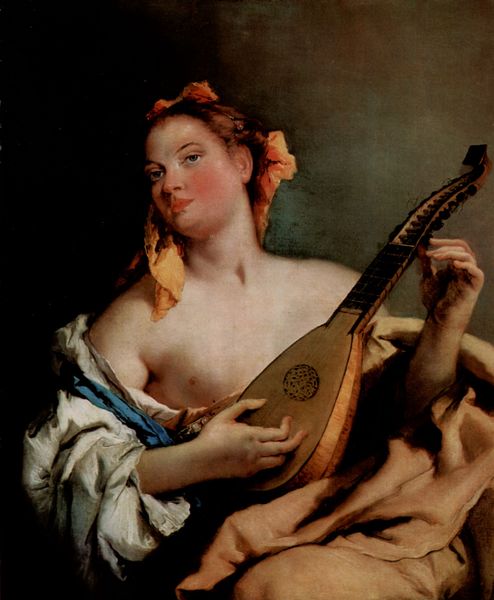
Titel: Junge Sängerin mit Mandoline
Künstler: Giovanni Battista Tiepolo
Standort: Detroit
Institution: The Detroit Institute of Arts
Schlagwörter: akt, blau, dunkel, gemälde, hand, haut, kopf, nackt, rubens, schatten, umhang, weiß, grün, ocker, sitzen, blumen, braun, brust, busen, fenster, finger, frankreich, frau, grau, haar, hell, hintergrund, holz, kleid, licht, mund, nase, ohr, orange, stirn, ölbild, blick, dame, rose, rot, tuch, beige, haube, schleife, jung, wand, augen, barock, bluse, falten, gesicht, inkarnat, ärmel, bildnis, hals, hände, instrument, niederlande, portrait, porträt, öl, auge, gewand, haare, sitzend, stoff, tücher, decke, kind, gitarre, musik, brünett, lippen, rokoko, rosa, schulter, seide, rund, wangen, backen, baby, französisch, kissen, spielen, pupillen, musizieren, goya, faltenwurf, brustwarze, erotik, erotisch, feinmalerei, oberkörper, dekolleté, entblößt, kokett, rothaarig, spiel, courbet, guitarre, hässlich, allegorie, nasenlöcher, halbprofil, hamd, frei, laute, mandoline, saiten, zupfen, röte, musikerin, klang, sehne, umhand, komplementärfarben, voll, hören, effekt, sinnlichkeit, verrutscht, balalaika, lautenspielerin, gerutscht, grötet, jacque, lautespielerin, leck mich, männerhand, saitentinstrument, stimmen, höhren, horen, beleuchtungseffeckt